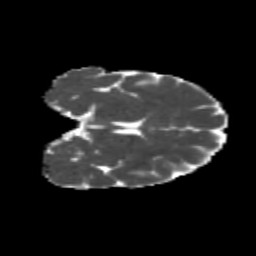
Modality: MD
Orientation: coronal
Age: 29
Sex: male
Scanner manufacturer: siemens
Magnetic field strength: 3 T
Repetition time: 1.8 s
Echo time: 0.07 s